【题型】填空题　【知识点】解析几何　【难度】easy
（2023$\cdot$上海徐汇$\cdot$一模）已知正实数 $a,b$ 满足 $3a+2b=6$，则 $b+\sqrt{a^2+b^2-2b+1}$ 的取最小值\underline{\qquad\qquad}.
【解答】
【答案】 $\frac{29}{13}$

【详解】 设直线 $3x+2y=6$，点 $P(a,b)$ 在直线 $3x+2y=6$ 上，且在第一象限，

设点 $A(0,1), M(a,0)$，

所以 $b+\sqrt{a^2+b^2-2b+1} = b+\sqrt{a^2+(b-1)^2} = PM+PA$，

如图所示，

点 $A$ 关于直线 $3x+2y=6$ 对称的点设为 $B(m,n)$，

则有 $\begin{cases}
\frac{n-1}{m} = \frac{2}{3} \\
\frac{3m}{2} + n + 1 = 6
\end{cases}$ 解得 $\begin{cases}
m = \frac{24}{13} \\
n = \frac{29}{13}
\end{cases}$，

所以 $PM+PA = PM+PB$，由图可知，当 $B,P,M$ 在直线 $x=\frac{24}{13}$ 时，

$PM+PB$ 最小，最小值为 $n = \frac{29}{13}$，

即 $b+\sqrt{a^2+b^2-2b+1}$ 的最小值为 $\frac{29}{13}$，

故答案为：$\frac{29}{13}$.
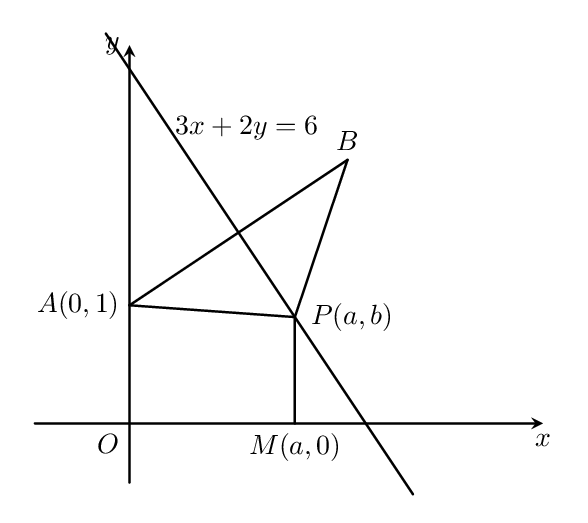